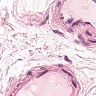
Metastatic tissue present: no